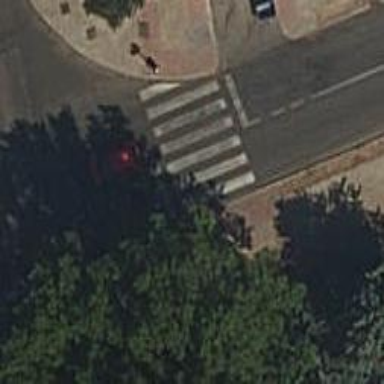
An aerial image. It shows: Traffic signal crossing.